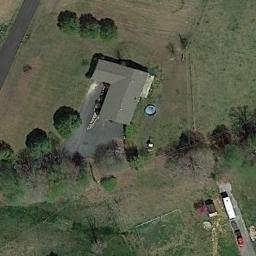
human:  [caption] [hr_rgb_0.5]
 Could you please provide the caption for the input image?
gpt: There are several houses of various sizes and many withered trees in a sparse residential area surrounded by open spaces .

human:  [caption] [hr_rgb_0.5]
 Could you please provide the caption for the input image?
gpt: Many trees are beside the sparse residential .

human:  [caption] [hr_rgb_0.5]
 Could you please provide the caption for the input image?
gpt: The sparse residential is on the grass next to some trees and a road .

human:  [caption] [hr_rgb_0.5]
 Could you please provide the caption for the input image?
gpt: The room is surrounded by trees .

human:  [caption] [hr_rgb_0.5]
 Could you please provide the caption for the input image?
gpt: A sparse residential area with some trees and a gray building .